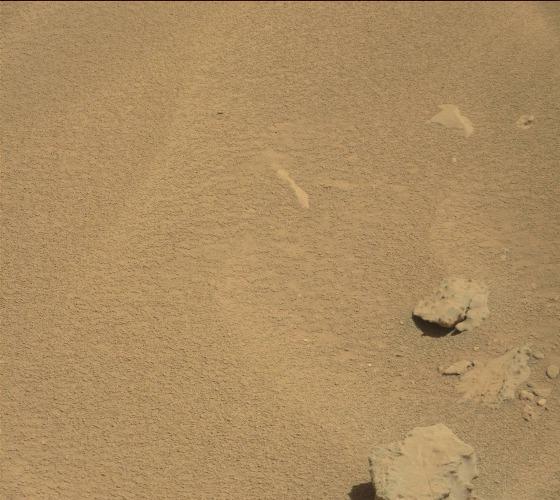
Terrain classes present: Bedrock, Gravel / Sand / Soil, Rock, Shadow